Question:
I was wondering if the there is a way to reference these three columns to create a summed column even though they change names?
The three columns vary depending on what quarter the underlying query in ran for (1-4)
The issue is when it runs for any quarter other than the one that was in the query when the table was created the addition column breaks because it can't find the columns named January, February, and March (because they are now 3 different months).
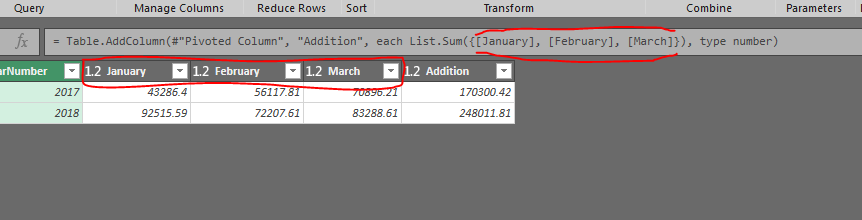
Answer: If you know all of the columns that change, you can refer to the record with all of the fixed columns removed from it, so you'll just be adding up your dynamic columns. The code looks like this (where you place the name of your fixed columns in the list).
'''
List.Sum(Record.ToList(Record.RemoveFields(_, {"Fixed", "Column", "Name"})))
'''